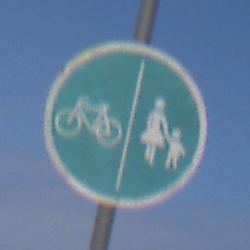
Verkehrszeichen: GetrennterRadUndGehwegRadwegLinks
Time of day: Midday
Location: Outdoor (Nature)
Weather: PartlyCloudy
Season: NotSpecified
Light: Natural